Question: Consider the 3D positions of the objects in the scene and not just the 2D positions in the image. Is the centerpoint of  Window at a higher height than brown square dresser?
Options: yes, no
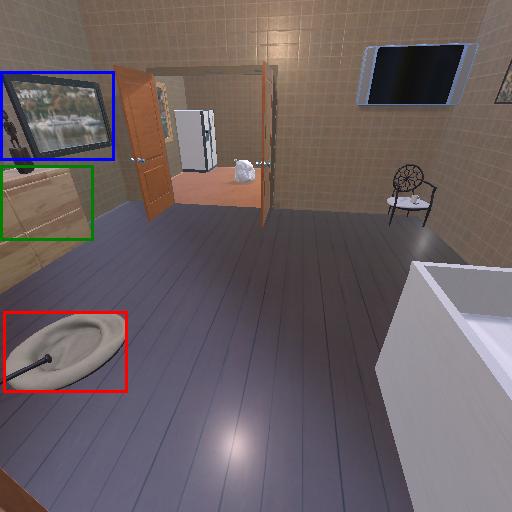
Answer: yes